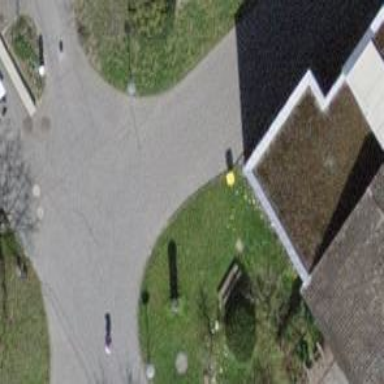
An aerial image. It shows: Post box is visible.